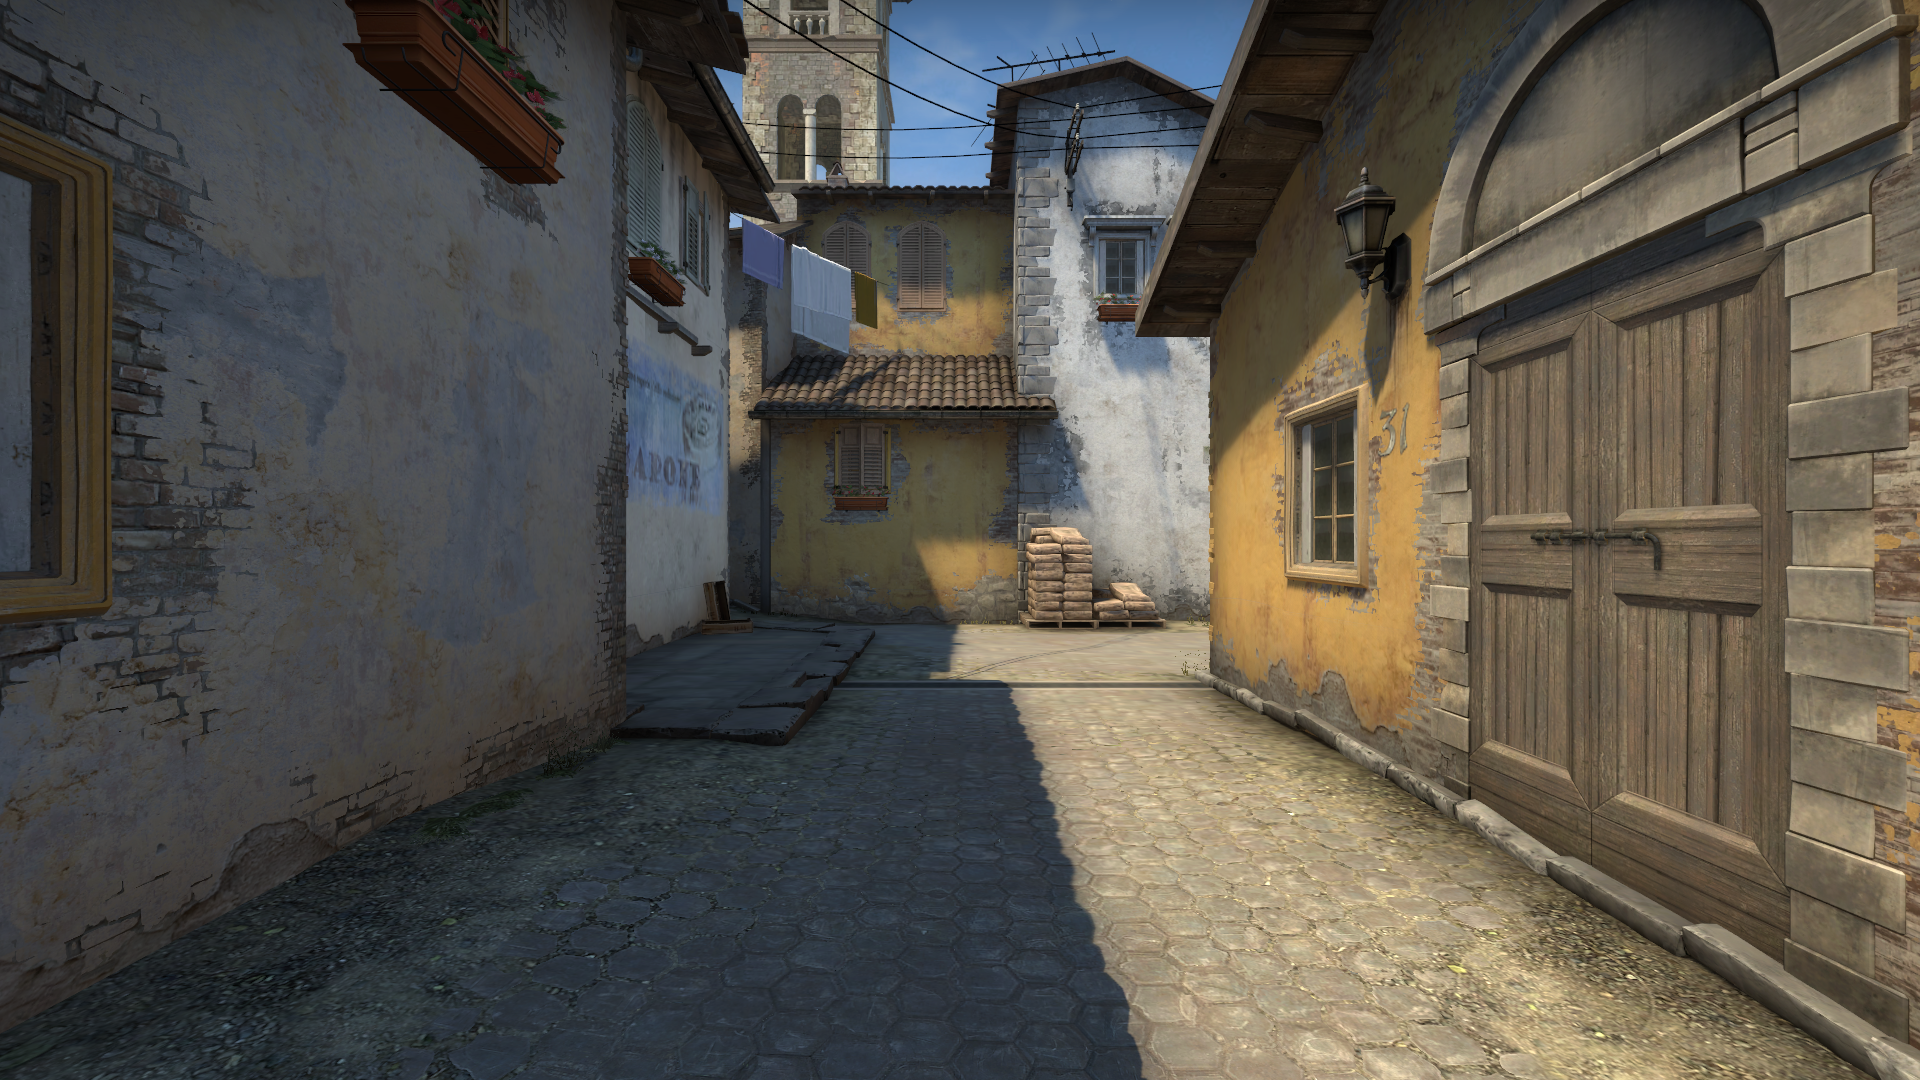
Map: de_inferno